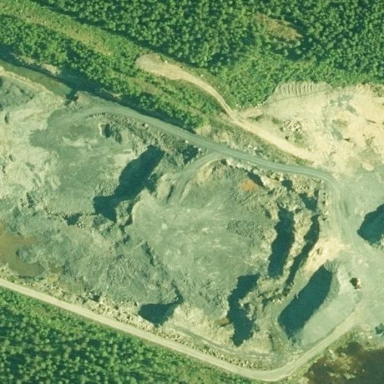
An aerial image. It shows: Quarry area.